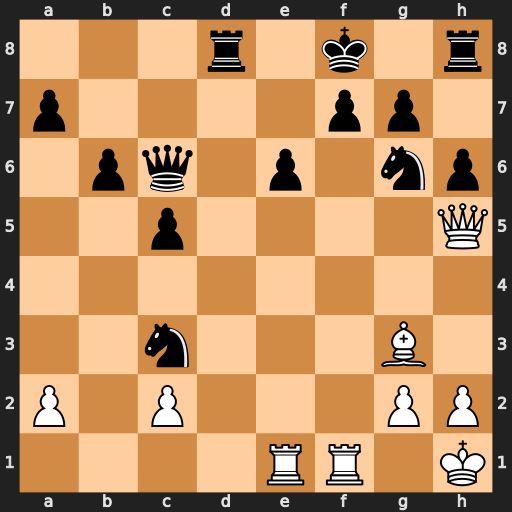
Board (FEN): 3r1k1r/p4pp1/1pq1p1np/2p4Q/8/2n3B1/P1P3PP/4RR1K
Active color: w
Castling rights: -
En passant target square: -
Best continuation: Qxg6 Qb7 Be5